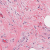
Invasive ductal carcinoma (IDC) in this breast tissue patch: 0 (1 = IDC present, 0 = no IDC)